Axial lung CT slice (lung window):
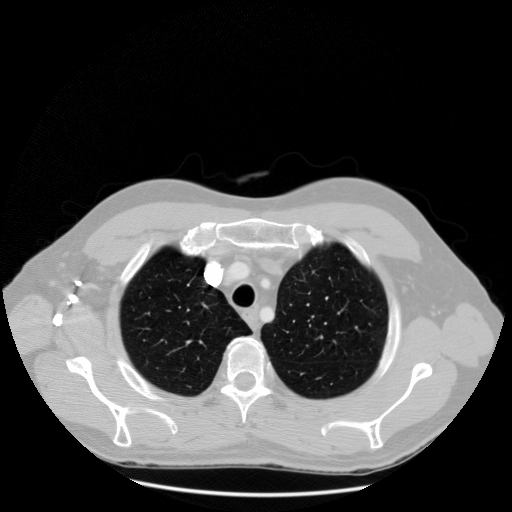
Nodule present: no